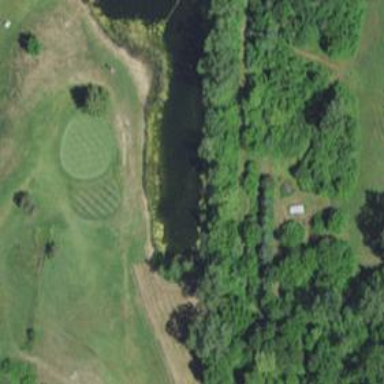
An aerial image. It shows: Picturesque scene of golf course with lateral water hazard.